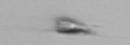
Label: Calciopappus